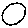
Label: circle